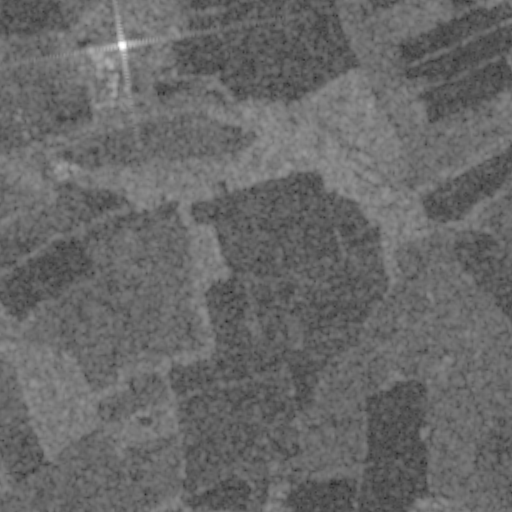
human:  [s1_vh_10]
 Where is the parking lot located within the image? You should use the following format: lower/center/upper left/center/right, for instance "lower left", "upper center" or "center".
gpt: The parking lot is located in the upper left of the image.
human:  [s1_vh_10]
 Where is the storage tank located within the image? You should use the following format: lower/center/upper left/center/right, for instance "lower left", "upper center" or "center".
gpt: The storage tank is located in the upper left of the image.
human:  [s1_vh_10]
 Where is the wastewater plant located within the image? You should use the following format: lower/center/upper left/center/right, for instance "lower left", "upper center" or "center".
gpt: The wastewater plant is located in the upper left of the image.
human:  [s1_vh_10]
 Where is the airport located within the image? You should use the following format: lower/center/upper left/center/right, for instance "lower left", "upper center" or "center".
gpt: There is no airport in the image.

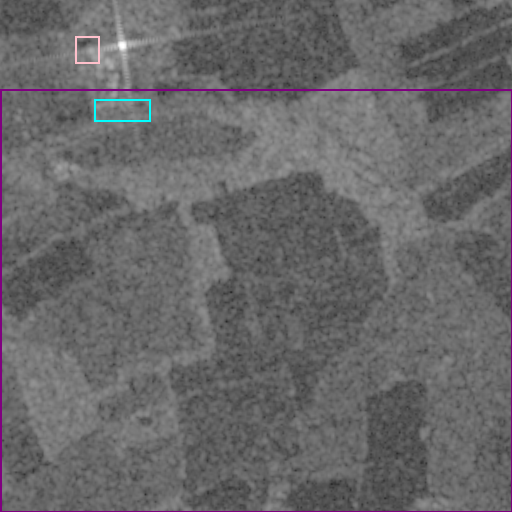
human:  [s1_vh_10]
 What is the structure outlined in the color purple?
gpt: The structure outlined in purple is a crop field.
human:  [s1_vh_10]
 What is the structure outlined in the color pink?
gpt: The structure outlined in pink is a parking lot.
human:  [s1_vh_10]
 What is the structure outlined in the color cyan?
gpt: The structure outlined in cyan is a wastewater plant.
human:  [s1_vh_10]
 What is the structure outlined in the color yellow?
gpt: There is no yellow outline.